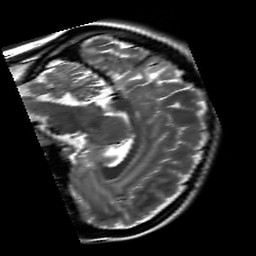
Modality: T2w
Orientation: sagittal
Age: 22
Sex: female
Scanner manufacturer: siemens
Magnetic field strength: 3 T
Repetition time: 7 s
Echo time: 0.09 s